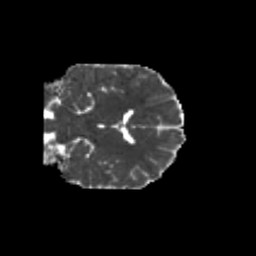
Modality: MD
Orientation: coronal
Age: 12
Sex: male
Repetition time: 9.512 s
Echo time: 0.089 s